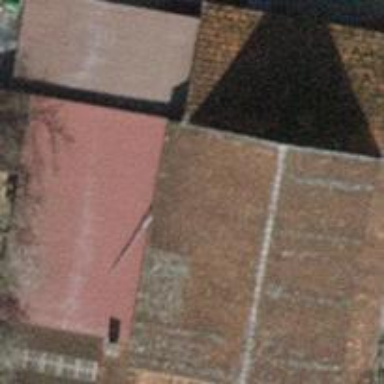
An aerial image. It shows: Farm auxiliary building with gabled roof.